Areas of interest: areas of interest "Shangku Tennis (CEO Club Store)"
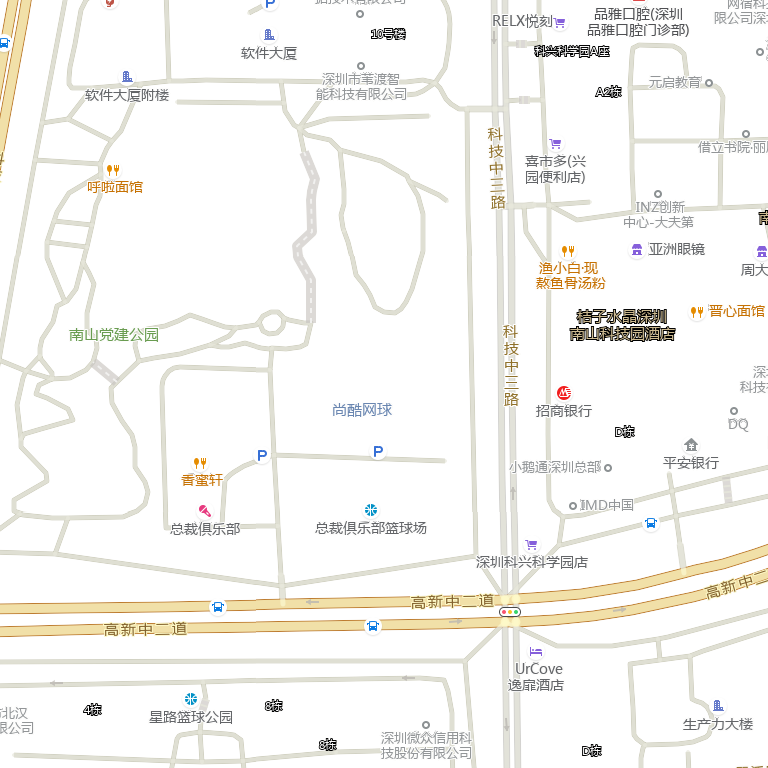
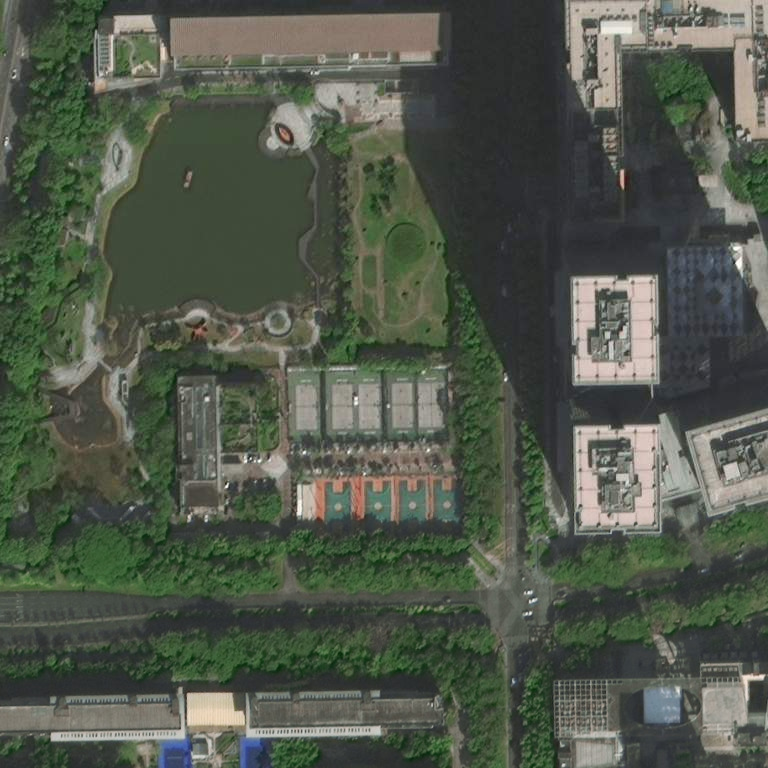